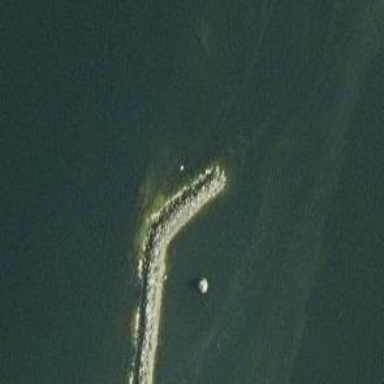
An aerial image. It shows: Breakwater structure.